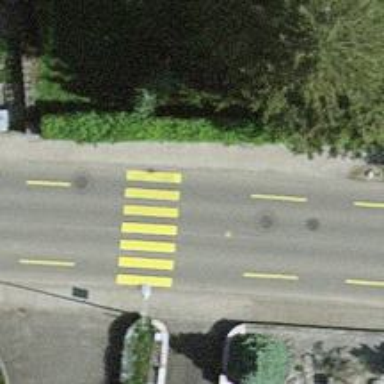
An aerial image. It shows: Uncontrolled zebra crossing on the road.